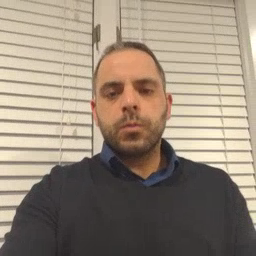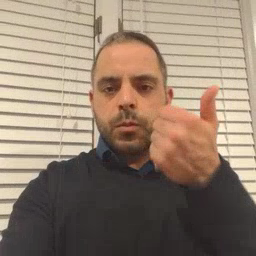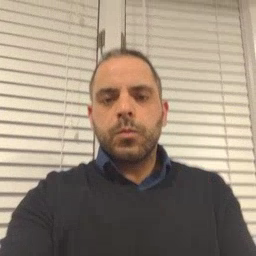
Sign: better